Question: An AWS CLI command for requesting a spot instance that I currently use looks like this:
'''
aws ec2 request-spot-instances --region eu-west-1 --spot-price 0.1 --launch-specification "{ "KeyName": "aws", "ImageId": "$IMGID_DIGITS", "InstanceType": "g2.2xlarge" , "SecurityGroupIds": ["$SGID"] }"
'''
How / Where do I specify the size of the root instance storage to be 16 GB instead of the usual 8 GB?

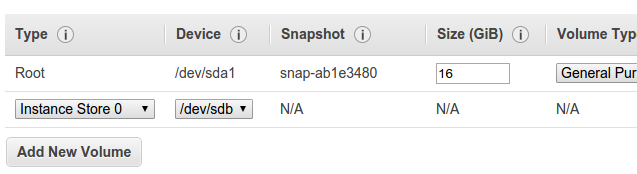
Answer: I would look at 'BlockDeviceMappings.Ebs.VolumeSize'.
Reference: <URL>